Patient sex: M
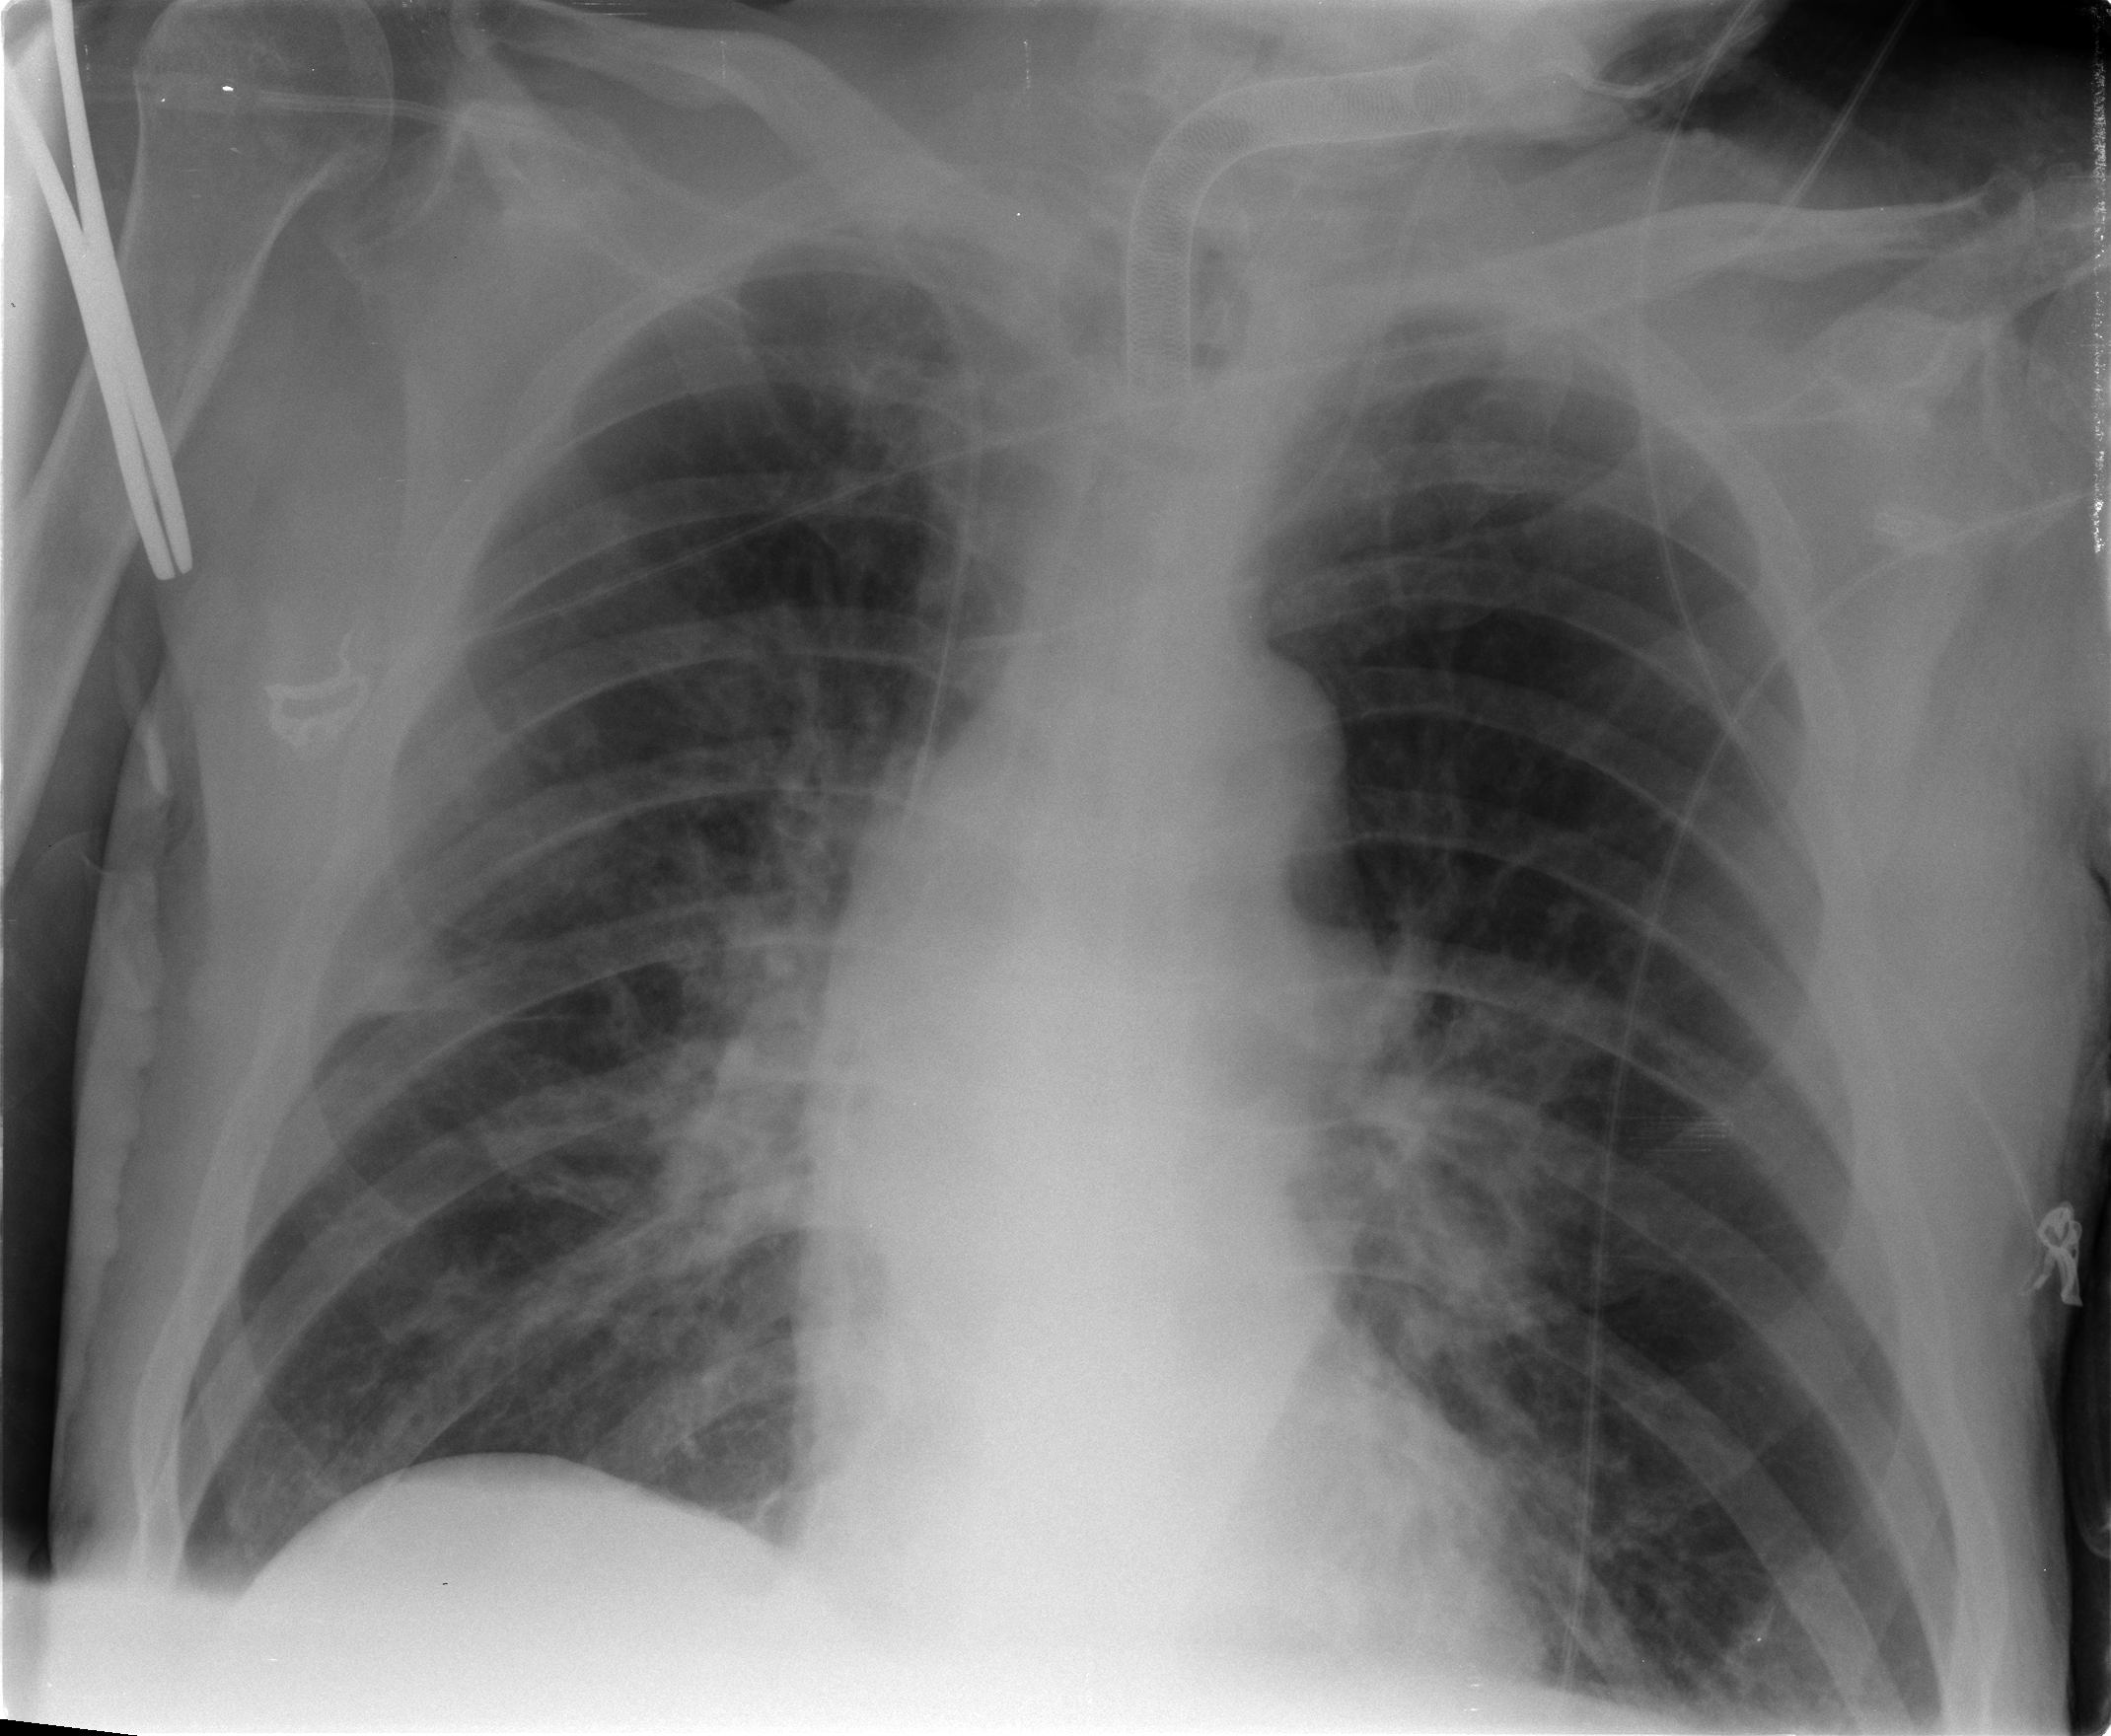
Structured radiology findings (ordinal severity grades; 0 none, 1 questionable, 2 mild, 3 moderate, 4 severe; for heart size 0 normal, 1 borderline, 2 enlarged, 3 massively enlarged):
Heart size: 0
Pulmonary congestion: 0
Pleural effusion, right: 0
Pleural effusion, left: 0
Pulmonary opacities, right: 0
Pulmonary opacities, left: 0
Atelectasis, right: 2
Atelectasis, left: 0